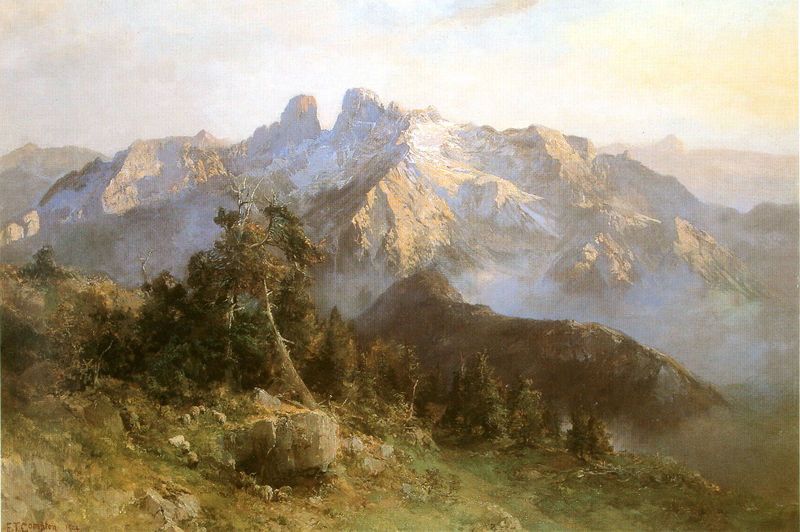
Titel: Nebel im Hochgebirge
Künstler: Edward Theodor Compton
Standort: Schloß Haimhausen bei Dachau
Institution: Gemälde-Cabinett-Unger
Schlagwörter: baum, berg, blau, blätter, dunkel, felsen, gemälde, gestein, himmel, schatten, wolken, bäume, grün, landschaft, äste, braun, grau, hell, licht, schwarz, weiss, ausblick, gras, schnee, wiese, malerei, stein, steine, signatur, öl, ast, feld, horizont, kalt, natur, sonnenaufgang, stamm, busch, büsche, sonne, boden, realismus, blatt, pflanzen, tal, wald, deutschland, sattel, sommer, italien, naturalismus, berge, fels, gebirge, gipfel, dunst, nebel, sonnenuntergang, alm, hochgebirge, herbst, winter, tannen, ölgemälde, naturgewalt, realistisch, hoch, frühling, zinnen, impression, bayern, wandern, alpen, moos, fichte, nadelbaum, tanne, sehnsucht, kiefer, nadelbäume, fichten, kiefern, kühl, nadelwald, kluft, stei, deutschrömer, grat, süddeutschland, baumgrenze, bergmassiv, pafad, kalkstein, pur, morgenstimmung, landschsft, alpenglühn, bergluft, bergmassib, fichtenwald, gebprge, ladschaftsbild, latschenkiefern, lerche, lerchen, naturbild, reinheit